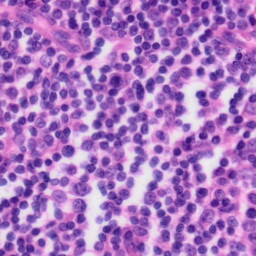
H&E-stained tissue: Tonsil